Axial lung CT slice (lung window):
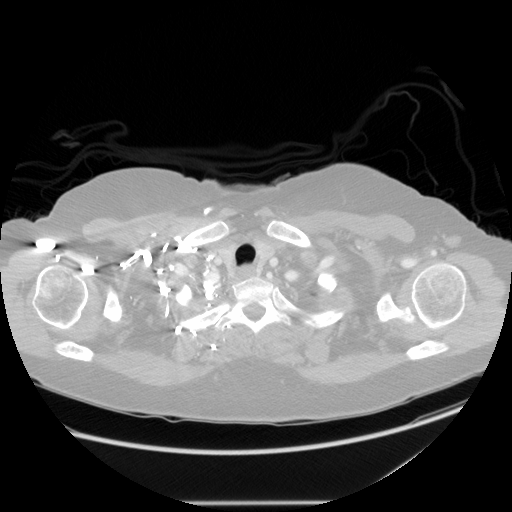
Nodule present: no